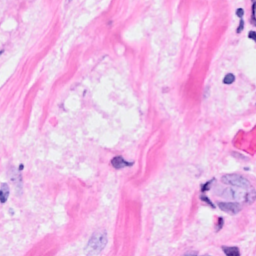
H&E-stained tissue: Breast